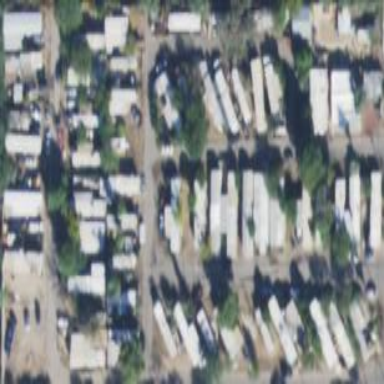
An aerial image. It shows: Residential area known as trailer park.